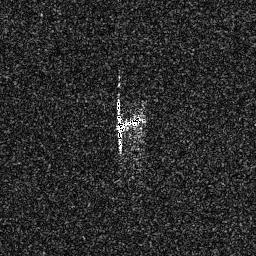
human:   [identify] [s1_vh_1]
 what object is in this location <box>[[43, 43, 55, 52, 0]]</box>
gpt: <ref>1 medium ship at the center</ref>